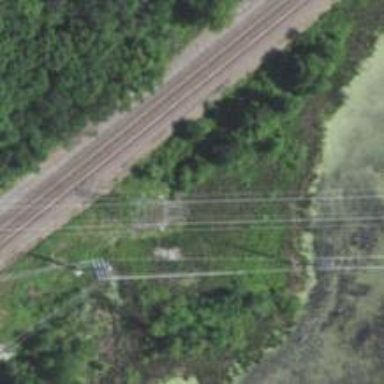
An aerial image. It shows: Crossing power tower.